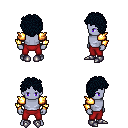
a pixel art fantasy rpg character, male body template, dark elf, purple skin, gold arm armor, red pants, raven curly afro hairstyle, metal boots, four views (front, back, left, right), 2x2 character sprite sheet, small pixel art, hard edges, no anti-aliasing